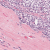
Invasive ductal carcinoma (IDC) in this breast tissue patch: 1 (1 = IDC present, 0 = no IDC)